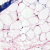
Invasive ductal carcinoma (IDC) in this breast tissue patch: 0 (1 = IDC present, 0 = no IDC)